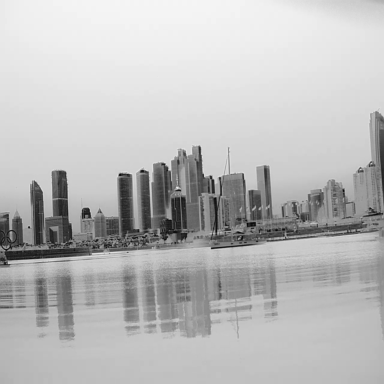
There is a sailboat in the infrared image.